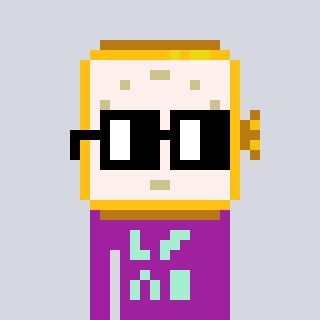
a pixel art character with square black glasses, a watch-shaped head and a magenta-colored body on a cool background